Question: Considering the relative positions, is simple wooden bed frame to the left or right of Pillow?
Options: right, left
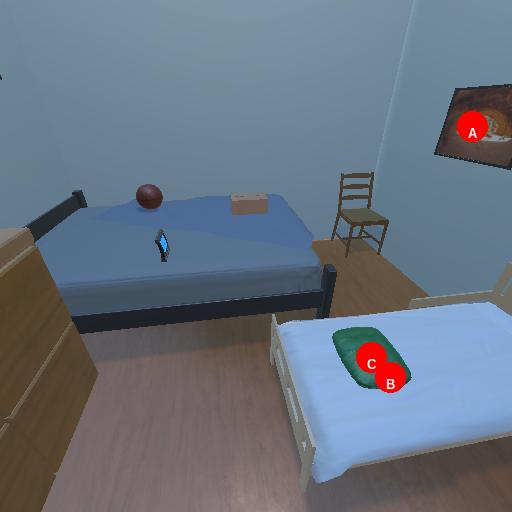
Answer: right